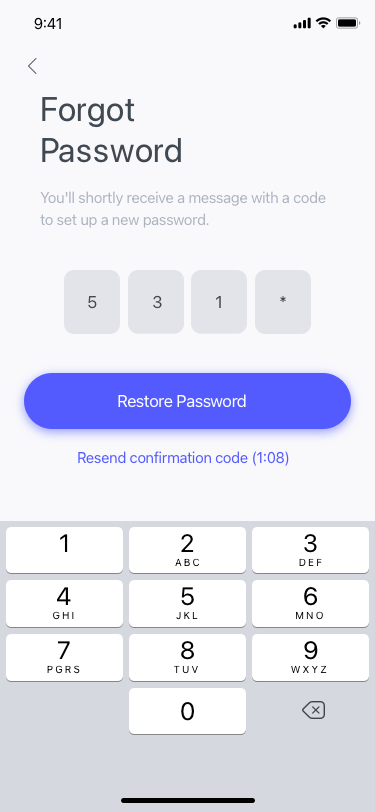
Text in this UI design:
Resend confirmation code (1:08)
Restore Password
5
3
1
*
Forgot
Password
You'll shortly receive a message with a code to set up a new password.